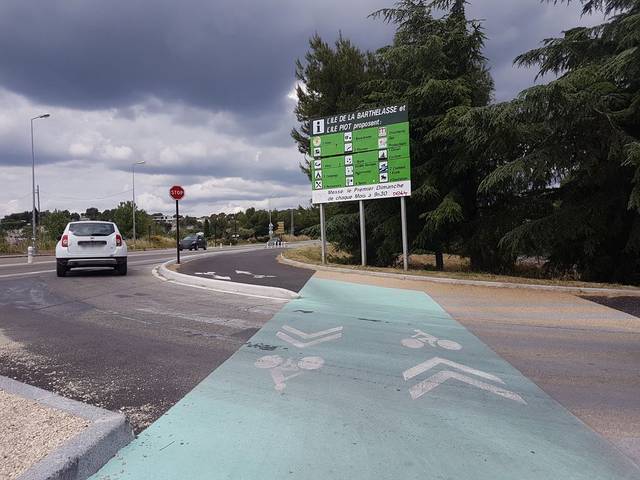
Region: France
Coordinates: 43.953, 4.797